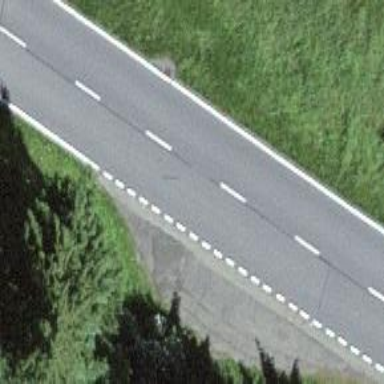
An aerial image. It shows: Passing place on the road.